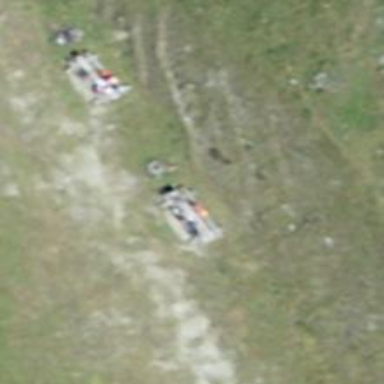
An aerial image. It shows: Picnic site for tourists.